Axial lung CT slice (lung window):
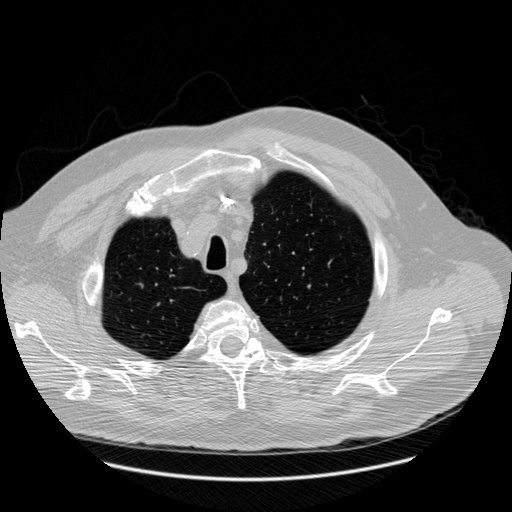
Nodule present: no